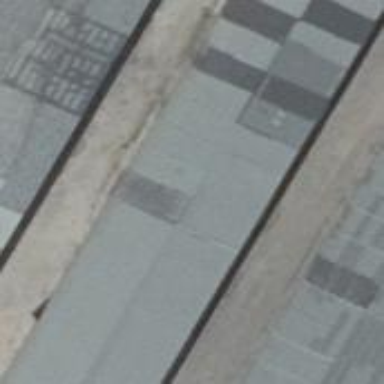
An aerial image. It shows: Group of garages.